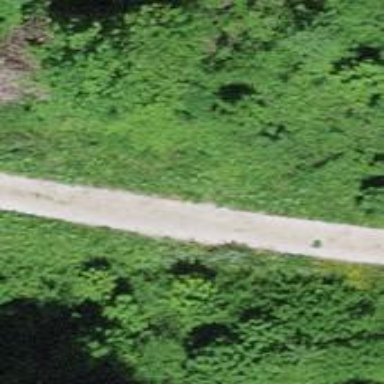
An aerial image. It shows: Track road with grade3 tracktype.